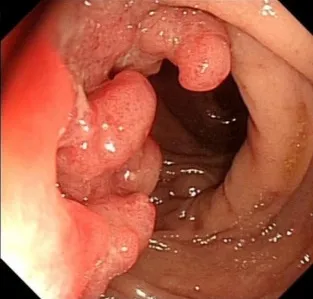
Colonoscopy showing an ulcerative mass, approximately 3 * 3 cm in size, located in the sigmoid colon 15 cm proximal to the anal verge (A).
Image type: endoscopy (gi_endoscopy)